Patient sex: M
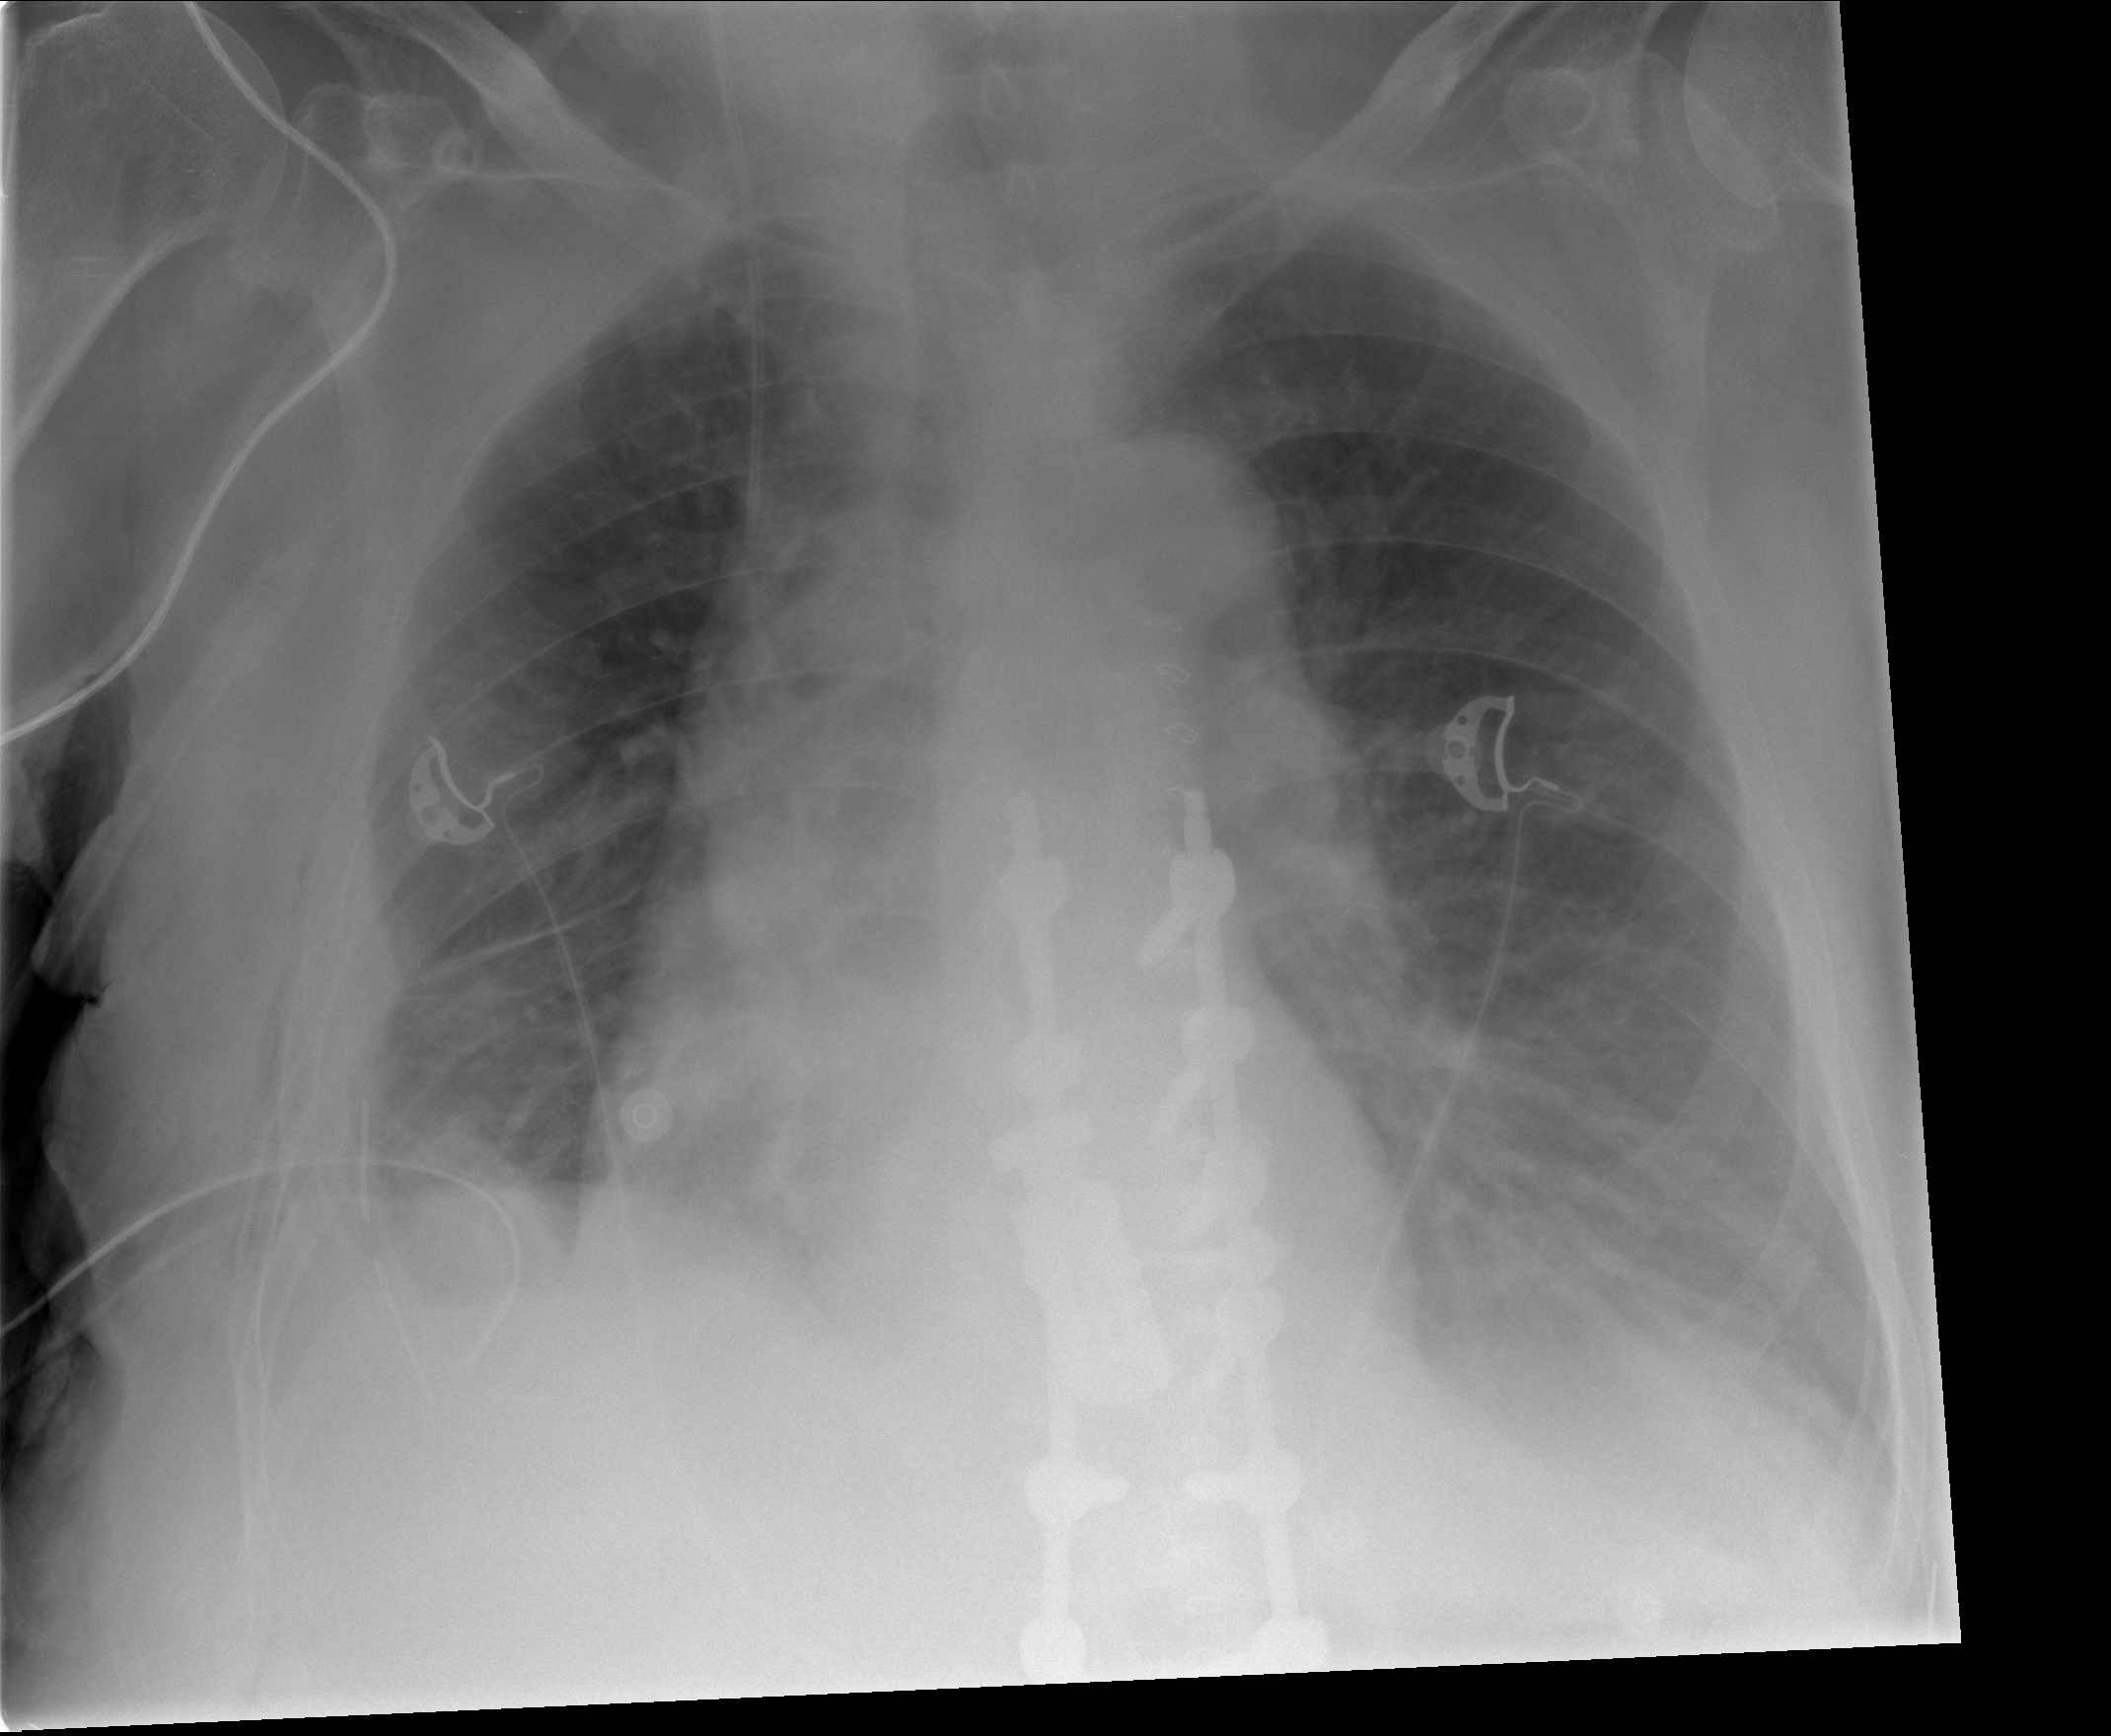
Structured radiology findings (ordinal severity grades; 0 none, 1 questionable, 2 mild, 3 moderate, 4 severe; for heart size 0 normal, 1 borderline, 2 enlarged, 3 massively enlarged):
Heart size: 1
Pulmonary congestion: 0
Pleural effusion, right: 1
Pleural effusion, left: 1
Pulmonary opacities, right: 0
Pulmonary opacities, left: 0
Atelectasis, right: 0
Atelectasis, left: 0